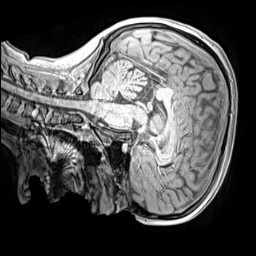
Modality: MP2RAGE
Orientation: sagittal
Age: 12
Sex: female
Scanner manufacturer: siemens
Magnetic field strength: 3 T
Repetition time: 4 s
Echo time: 0.00299 s